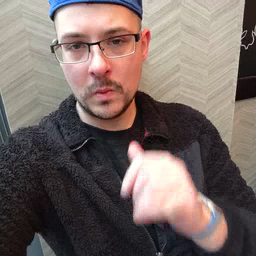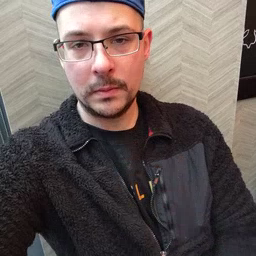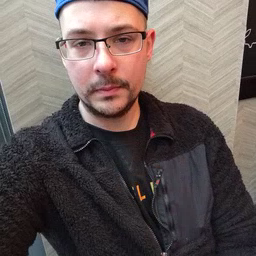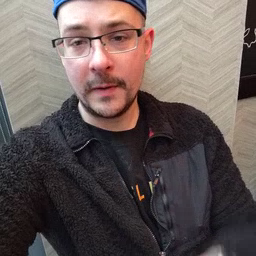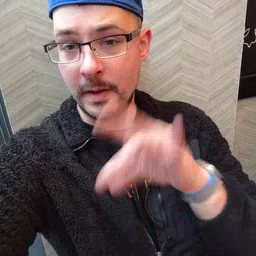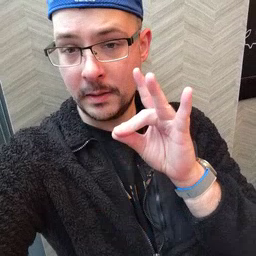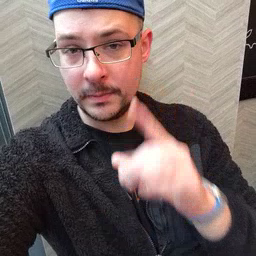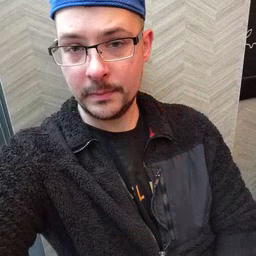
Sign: find